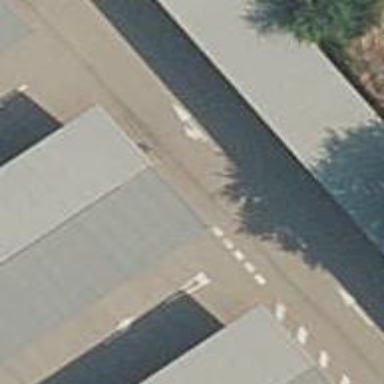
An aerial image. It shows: Road with "give way" sign.